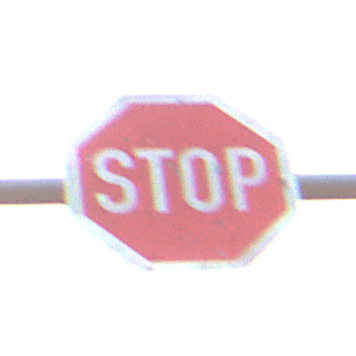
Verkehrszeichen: Stop
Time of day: SunriseSunset
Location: Outdoor (Nature)
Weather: PartlyCloudy
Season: NotSpecified
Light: Natural